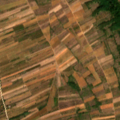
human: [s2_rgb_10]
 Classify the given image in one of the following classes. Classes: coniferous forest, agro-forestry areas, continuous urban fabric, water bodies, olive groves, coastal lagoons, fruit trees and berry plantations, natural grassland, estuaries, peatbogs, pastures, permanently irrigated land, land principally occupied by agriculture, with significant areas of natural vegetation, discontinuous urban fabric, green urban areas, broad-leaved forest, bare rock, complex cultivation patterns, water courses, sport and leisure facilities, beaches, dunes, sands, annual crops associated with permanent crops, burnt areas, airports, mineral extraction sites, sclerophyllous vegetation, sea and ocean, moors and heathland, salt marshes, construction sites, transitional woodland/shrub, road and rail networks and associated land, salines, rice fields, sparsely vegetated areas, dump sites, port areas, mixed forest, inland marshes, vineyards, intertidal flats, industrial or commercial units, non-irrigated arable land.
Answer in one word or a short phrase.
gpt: fruit trees and berry plantations, land principally occupied by agriculture, with significant areas of natural vegetation, broad-leaved forest